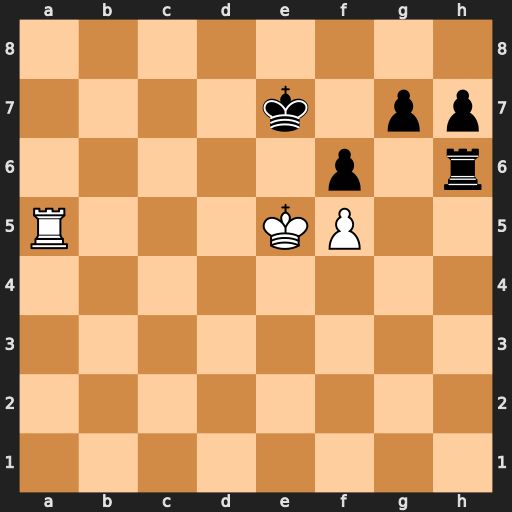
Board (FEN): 8/4k1pp/5p1r/R3KP2/8/8/8/8
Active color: w
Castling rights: -
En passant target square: -
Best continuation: Kd5 g6 Ra7+